Question: I'm having problems with an array after passing it into a function. Basically I'm passing an array which contains a series of strings that I want to check against some know values. When I try and do this I get the mismatch error.
I tried to diagnose the problem with the msgbox but this has confused me further as when running the code the message box pops up and shows the string the in the array. Then when I click OK the msgbox command apparently errors with a mismatch fault even though it has just displayed the correct infomation. Can anyone tell me why there would be a mismatch?

'''
Public Function A2LConvert(ByRef Software As Variant) As Variant
For i = 0 To 6
MsgBox (Software(i))
If Software(i) = "A" Then 'Or "A1" Then
A2LConvert(i) = "A.txt"
ElseIf Software(i) = "C" Then
A2LConvert(i) = "C.txt"
ElseIf Software(i) = "B" Then
A2LConvert(i) = "B.txt"
ElseIf Software(i) = "D" Then
A2LConvert(i) = "D.txt"
ElseIf Software(i) = "E" Then
A2LConvert(i) = "E.txt"
ElseIf Software(i) = "F" Then
A2LConvert(i) = "F.txt"
ElseIf Software(i) = "G" Then
A2LConvert(i) = "G.txt"
Else
A2LConvert(i) = ""
End If
Next i
End Function
'''
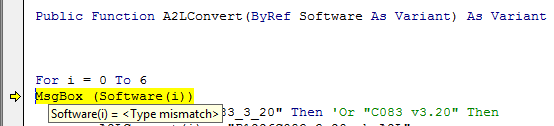
Answer: When a condition is met for the first time, your conditional expression is recalling the function A2LConvert, however it is passing variant i (initially 0).
For example,
'''
A2LConvert(i) = ...
'''
is actually making a function call to A2LConvert and passing 0 as the 'Software' variant. It then attempts to access the zeroth property of 0 in that msgbox call, which triggers the type mismatch error.
The behaviour that (I think) you want can be achieved by implementing an intermediary array (tempAr):
'''
Public Function A2LConvert(ByRef Software As Variant) As Variant
Dim tempAr(6) As Variant
For i = 0 To 6
MsgBox Software(i)
If Software(i) = "A" Then 'Or "A1" Then
tempAr(i) = "A.txt"
ElseIf Software(i) = "C" Then
tempAr(i) = "C.txt"
ElseIf Software(i) = "B" Then
tempAr(i) = "B.txt"
ElseIf Software(i) = "D" Then
tempAr(i) = "D.txt"
ElseIf Software(i) = "E" Then
tempAr(i) = "E.txt"
ElseIf Software(i) = "F" Then
tempAr(i) = "F.txt"
ElseIf Software(i) = "G" Then
tempAr(i) = "G.txt"
Else
tempAr(i) = ""
End If
Next i
A2LConvert = tempAr
End Function
'''